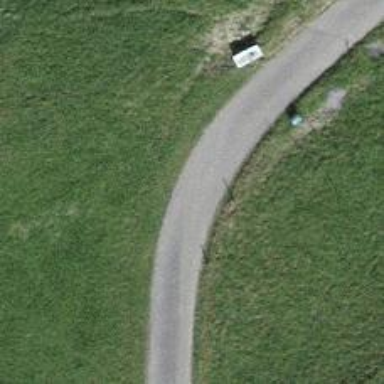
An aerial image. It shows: Well-maintained track road with grade 1 tracktype.